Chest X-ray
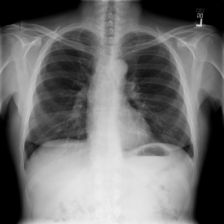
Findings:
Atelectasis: negative
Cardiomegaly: negative
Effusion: negative
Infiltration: negative
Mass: negative
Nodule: negative
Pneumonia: negative
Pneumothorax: negative
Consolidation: negative
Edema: negative
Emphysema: negative
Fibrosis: negative
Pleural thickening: negative
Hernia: negative